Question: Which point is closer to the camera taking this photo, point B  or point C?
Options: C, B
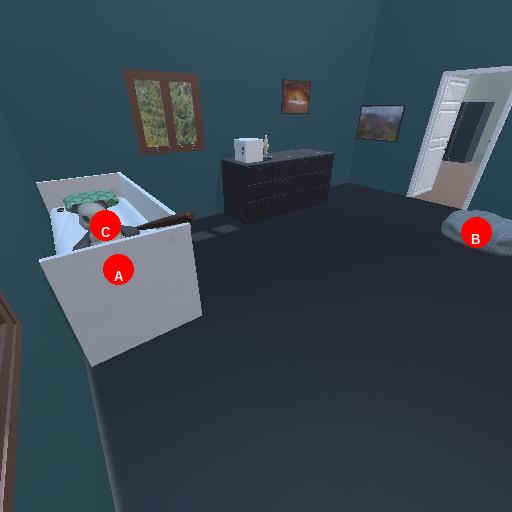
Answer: C